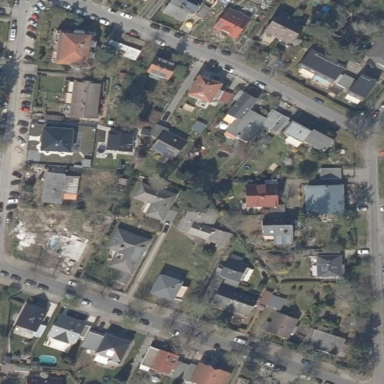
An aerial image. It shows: Residential area.